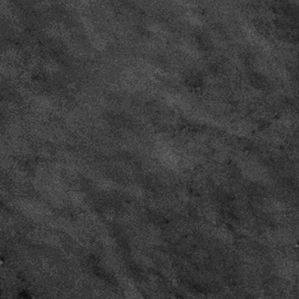
Label: frost